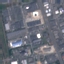
Label: Industrial